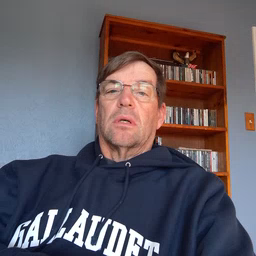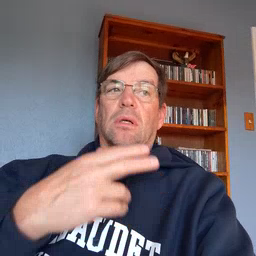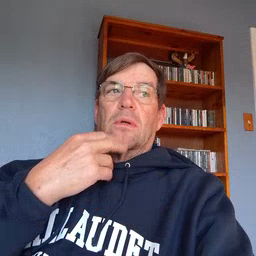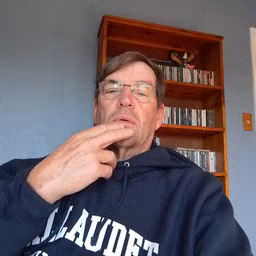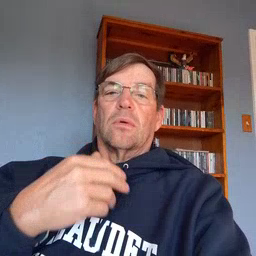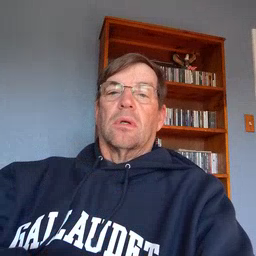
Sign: cute